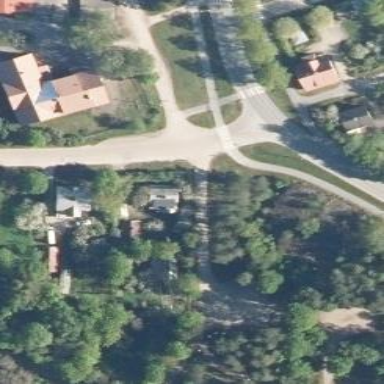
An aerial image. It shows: Asphalt cycleway with uncontrolled zebra crossing.